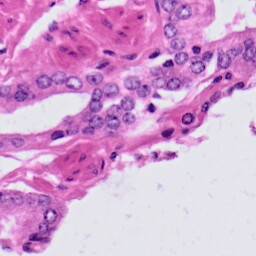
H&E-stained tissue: Prostate